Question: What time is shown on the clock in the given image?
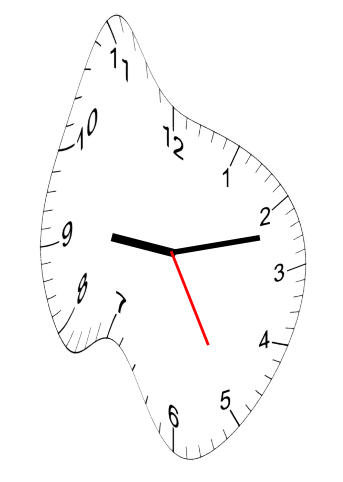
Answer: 09:12:25